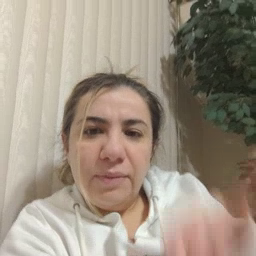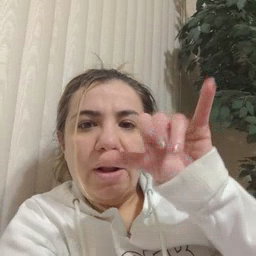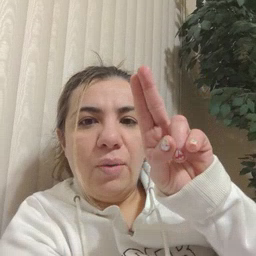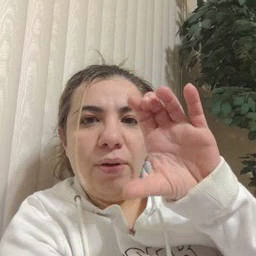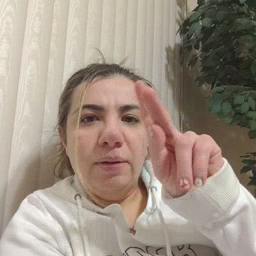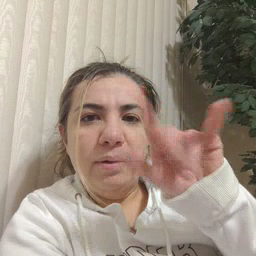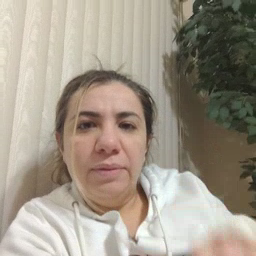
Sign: yucky